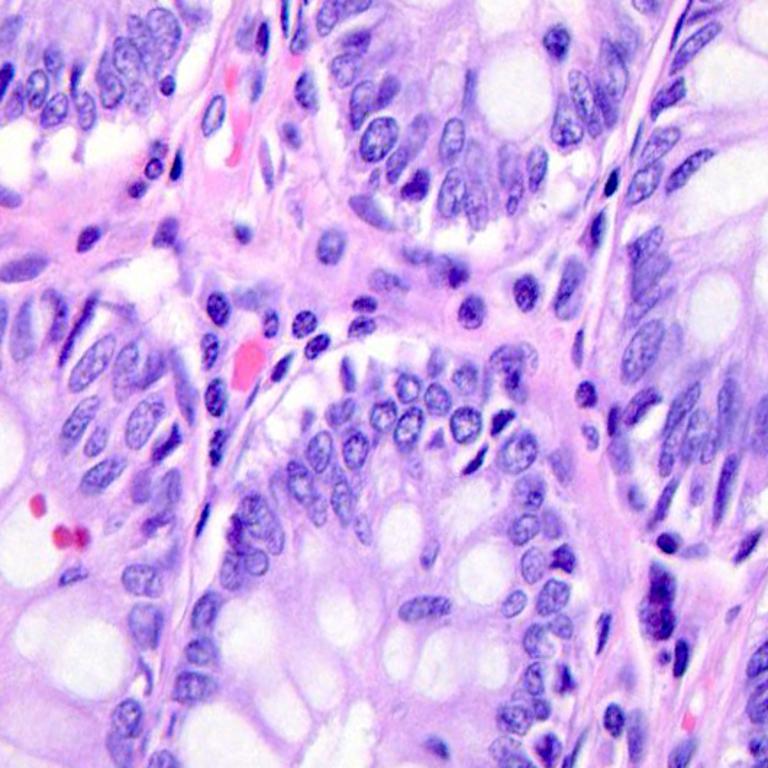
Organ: colon
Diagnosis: benign